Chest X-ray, PA view. Patient: 69 years old, sex M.
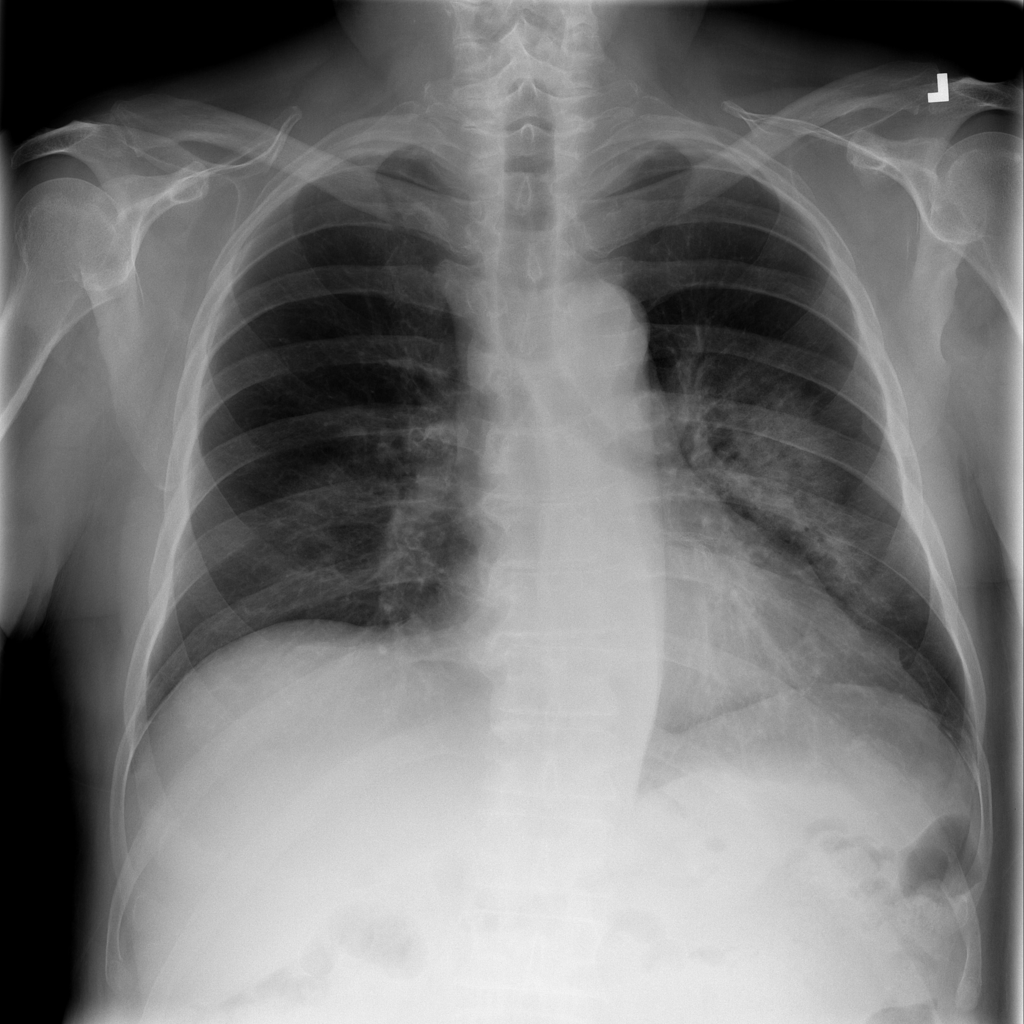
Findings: Infiltration